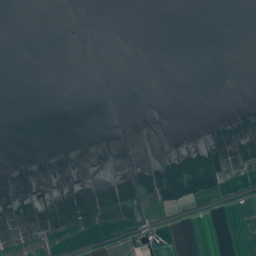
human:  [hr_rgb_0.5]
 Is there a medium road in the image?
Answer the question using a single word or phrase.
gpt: no

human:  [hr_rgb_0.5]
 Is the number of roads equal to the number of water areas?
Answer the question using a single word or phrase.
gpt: no

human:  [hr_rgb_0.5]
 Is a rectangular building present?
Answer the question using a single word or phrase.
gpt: yes

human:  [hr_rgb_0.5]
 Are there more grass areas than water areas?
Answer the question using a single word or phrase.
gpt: yes

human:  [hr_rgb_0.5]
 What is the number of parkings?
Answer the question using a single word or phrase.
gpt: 3

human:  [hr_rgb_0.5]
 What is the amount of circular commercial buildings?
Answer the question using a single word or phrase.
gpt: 1

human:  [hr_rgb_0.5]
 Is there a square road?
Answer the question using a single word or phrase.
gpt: no

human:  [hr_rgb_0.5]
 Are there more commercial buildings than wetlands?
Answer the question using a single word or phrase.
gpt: no

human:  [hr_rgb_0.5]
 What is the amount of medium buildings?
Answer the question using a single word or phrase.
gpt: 0

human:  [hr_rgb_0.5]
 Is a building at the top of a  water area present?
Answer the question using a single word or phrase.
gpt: yes

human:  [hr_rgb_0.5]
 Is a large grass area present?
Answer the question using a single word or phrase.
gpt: yes

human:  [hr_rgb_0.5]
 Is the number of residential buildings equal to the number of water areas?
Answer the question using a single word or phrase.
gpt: no

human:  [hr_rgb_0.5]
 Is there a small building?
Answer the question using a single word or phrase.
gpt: yes

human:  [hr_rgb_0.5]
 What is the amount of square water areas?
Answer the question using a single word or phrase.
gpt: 0

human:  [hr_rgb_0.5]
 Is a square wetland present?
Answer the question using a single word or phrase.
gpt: no

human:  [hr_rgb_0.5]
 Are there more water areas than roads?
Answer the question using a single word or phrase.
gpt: no

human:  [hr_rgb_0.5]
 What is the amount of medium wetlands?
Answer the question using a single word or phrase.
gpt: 4

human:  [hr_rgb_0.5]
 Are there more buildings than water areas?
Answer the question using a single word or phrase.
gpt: yes

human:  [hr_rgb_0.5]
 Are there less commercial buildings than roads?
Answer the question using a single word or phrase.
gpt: yes

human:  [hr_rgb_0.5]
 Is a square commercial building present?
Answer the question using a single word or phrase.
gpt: yes

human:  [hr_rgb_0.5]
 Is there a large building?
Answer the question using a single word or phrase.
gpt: no

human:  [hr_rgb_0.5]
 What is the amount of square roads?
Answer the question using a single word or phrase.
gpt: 0

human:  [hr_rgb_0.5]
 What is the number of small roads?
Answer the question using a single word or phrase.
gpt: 31

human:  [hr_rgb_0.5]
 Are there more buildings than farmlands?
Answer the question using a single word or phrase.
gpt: yes

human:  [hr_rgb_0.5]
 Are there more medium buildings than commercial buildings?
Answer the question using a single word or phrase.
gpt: no

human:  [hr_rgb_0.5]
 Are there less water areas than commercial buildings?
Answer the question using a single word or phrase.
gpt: no

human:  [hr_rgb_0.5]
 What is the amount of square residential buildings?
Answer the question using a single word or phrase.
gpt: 0

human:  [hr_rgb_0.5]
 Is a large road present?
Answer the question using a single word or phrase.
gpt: no

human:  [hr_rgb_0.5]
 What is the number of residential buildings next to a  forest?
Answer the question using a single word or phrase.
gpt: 14

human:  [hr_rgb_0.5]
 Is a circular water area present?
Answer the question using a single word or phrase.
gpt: no

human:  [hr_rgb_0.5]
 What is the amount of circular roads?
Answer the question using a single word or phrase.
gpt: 0

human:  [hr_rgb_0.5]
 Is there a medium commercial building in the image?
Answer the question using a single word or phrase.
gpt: no

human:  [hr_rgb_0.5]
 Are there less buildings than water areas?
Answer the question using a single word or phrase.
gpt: no

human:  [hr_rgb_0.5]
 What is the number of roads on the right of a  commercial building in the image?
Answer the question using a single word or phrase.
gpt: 29

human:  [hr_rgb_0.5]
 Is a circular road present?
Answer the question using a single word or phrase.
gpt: no

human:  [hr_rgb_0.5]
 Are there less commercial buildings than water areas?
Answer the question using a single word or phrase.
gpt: yes